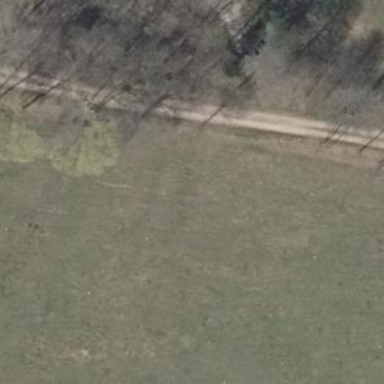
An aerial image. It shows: Row of trees in natural setting.